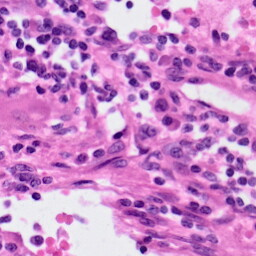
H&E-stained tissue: Lung